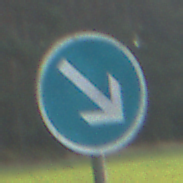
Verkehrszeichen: VorgeschriebeneVorbeifahrtRechts
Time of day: SunriseSunset
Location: Outdoor (Nature)
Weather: PartlyCloudy
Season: NotSpecified
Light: Natural